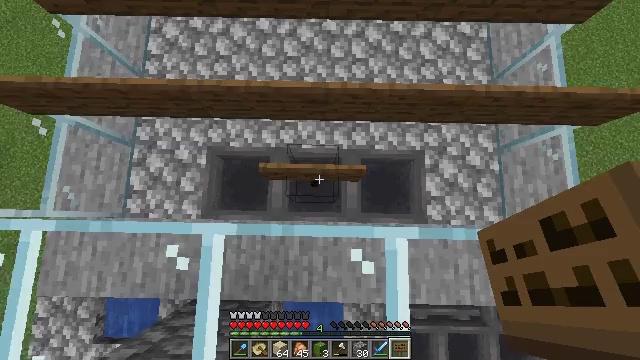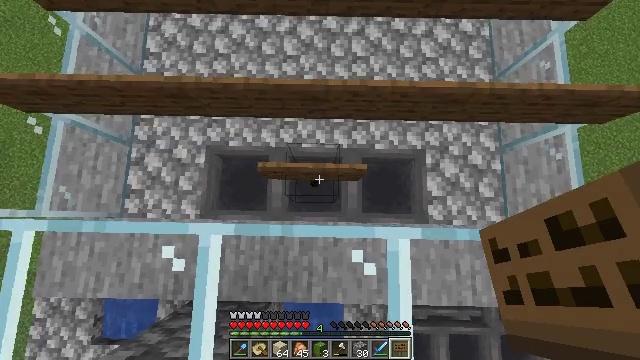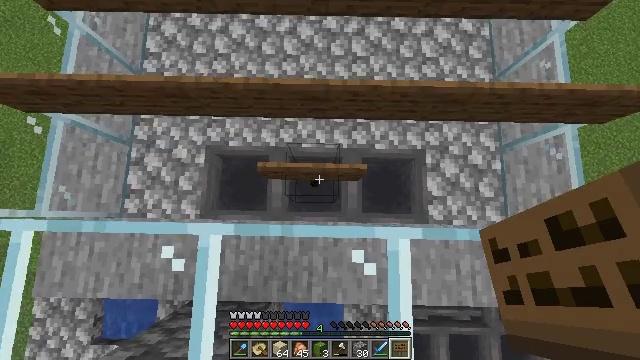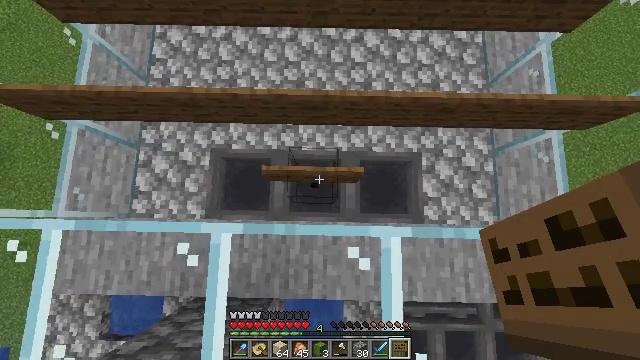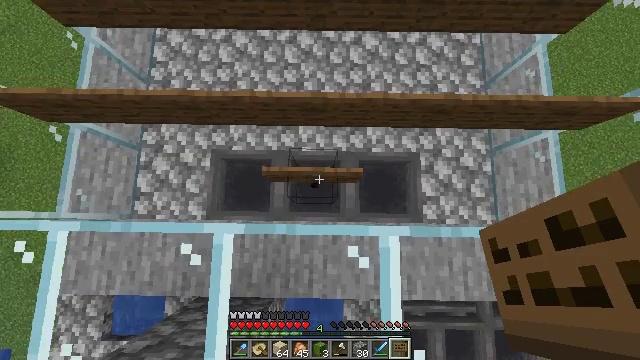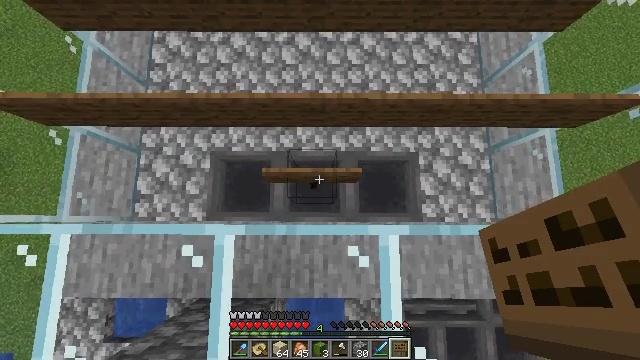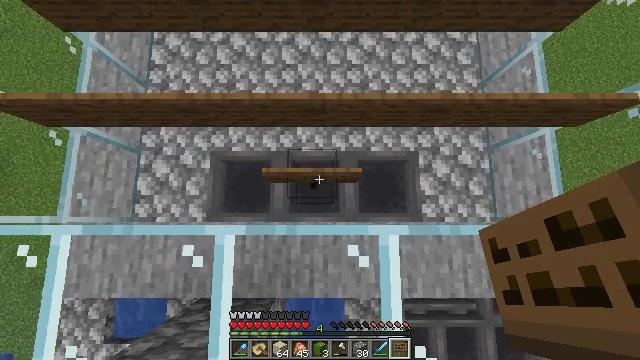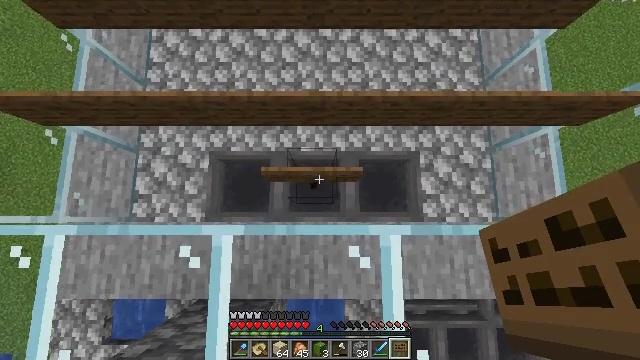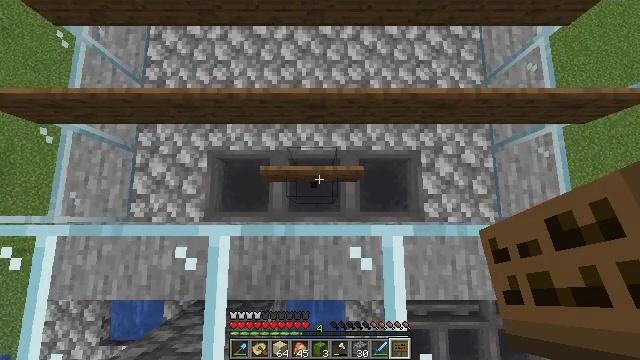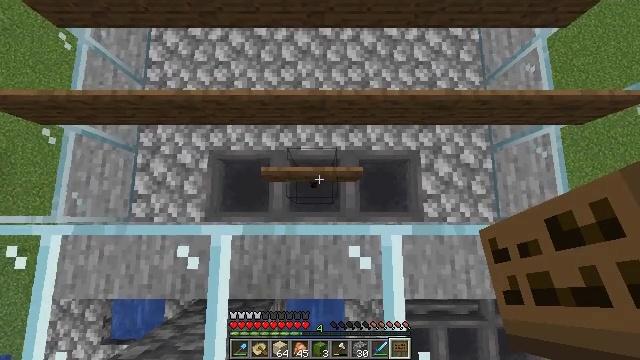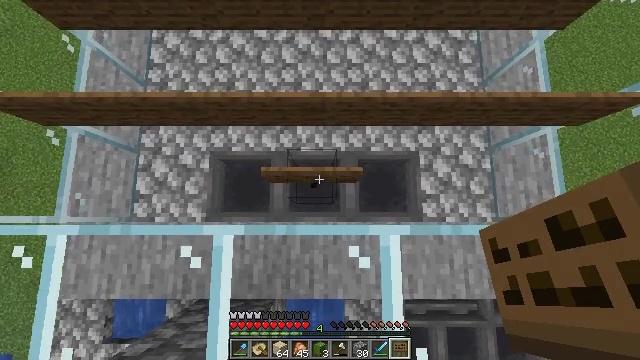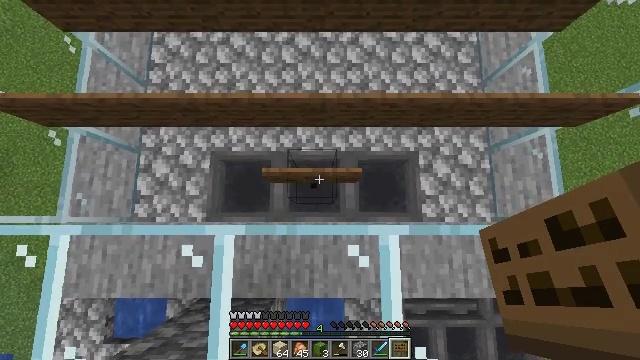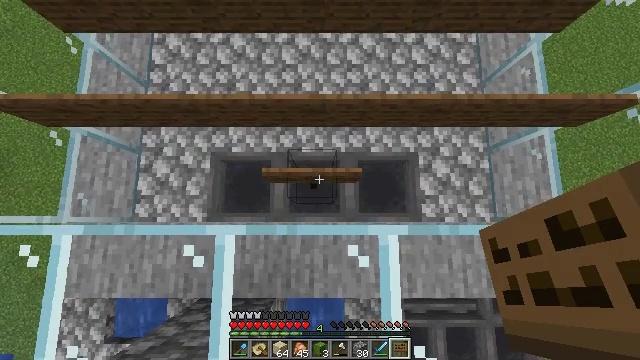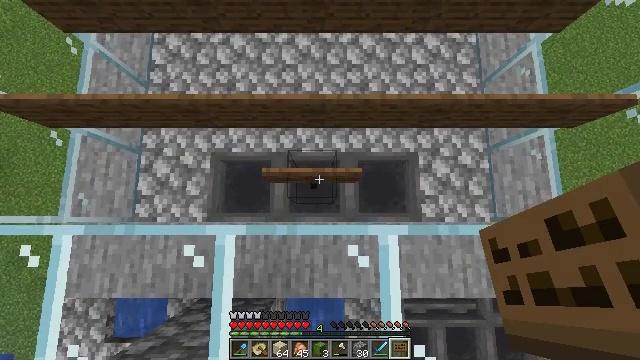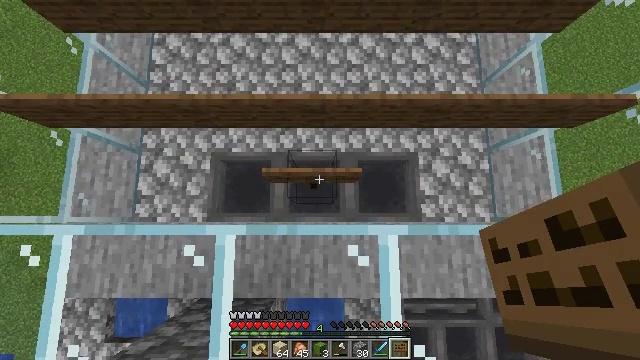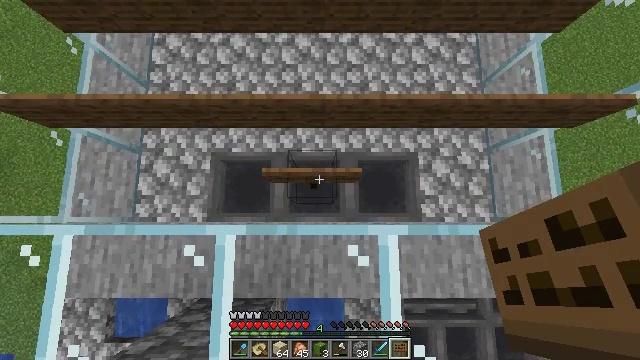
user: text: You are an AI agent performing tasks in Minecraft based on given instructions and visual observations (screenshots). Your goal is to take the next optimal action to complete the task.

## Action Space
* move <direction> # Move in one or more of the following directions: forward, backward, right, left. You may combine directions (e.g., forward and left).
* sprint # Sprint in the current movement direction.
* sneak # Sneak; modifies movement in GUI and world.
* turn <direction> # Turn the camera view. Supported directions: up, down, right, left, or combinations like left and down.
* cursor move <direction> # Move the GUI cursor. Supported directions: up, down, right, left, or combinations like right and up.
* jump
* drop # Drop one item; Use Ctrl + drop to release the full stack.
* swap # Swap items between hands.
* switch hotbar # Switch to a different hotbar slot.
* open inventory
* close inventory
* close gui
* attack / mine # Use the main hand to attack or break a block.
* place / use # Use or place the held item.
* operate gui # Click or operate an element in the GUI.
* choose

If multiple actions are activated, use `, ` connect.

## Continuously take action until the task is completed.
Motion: motion action
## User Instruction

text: Break the spruce sign to collect it.
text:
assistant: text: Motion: no_op
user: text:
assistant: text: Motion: no_op
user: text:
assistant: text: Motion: no_op
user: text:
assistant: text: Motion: no_op
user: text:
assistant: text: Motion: no_op
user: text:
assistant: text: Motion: no_op
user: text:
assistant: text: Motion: no_op
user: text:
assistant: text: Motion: no_op
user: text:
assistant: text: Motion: no_op
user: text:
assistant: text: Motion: no_op
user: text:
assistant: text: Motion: no_op
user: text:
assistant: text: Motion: no_op
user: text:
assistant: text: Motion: no_op
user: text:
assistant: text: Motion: no_op
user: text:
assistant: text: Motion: no_op
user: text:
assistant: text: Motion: no_op
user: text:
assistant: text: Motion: no_op
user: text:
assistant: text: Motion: no_op
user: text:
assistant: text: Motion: no_op
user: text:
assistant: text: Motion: no_op
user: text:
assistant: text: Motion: no_op
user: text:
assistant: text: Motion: no_op
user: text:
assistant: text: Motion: no_op
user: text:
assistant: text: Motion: no_op
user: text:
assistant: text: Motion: no_op
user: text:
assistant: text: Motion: no_op
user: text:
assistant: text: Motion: no_op
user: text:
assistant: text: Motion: no_op
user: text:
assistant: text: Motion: no_op
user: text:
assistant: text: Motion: no_op